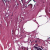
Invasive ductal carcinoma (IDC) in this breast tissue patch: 0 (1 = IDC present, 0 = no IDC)